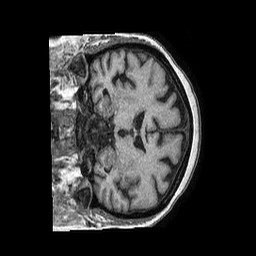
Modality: T1w
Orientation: coronal
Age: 59
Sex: female
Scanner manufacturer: philips
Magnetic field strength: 1.5 T
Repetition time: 0.007591 s
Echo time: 0.003452 s